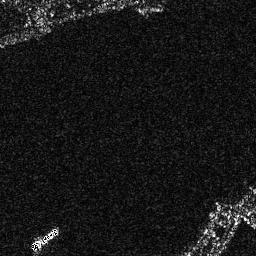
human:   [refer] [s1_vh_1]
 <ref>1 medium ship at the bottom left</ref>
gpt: <box>[[11, 87, 23, 98, 0]]</box>